Question: How might one add labels to an archmap from the archetypes package? Or alternatively, would it be possible to recreate the archmap output in ggplot?
Using code from the SportsAnalytics demo (I hope this isn't bad form)
'''
library("SportsAnalytics")
library("archetypes")
data("NBAPlayerStatistics0910")
dat <- subset(NBAPlayerStatistics0910,
select = c(Team, Name, Position,
TotalMinutesPlayed, FieldGoalsMade))
mat <- as.matrix(subset(dat, select = c(TotalMinutesPlayed, FieldGoalsMade)))
a3 <- archetypes(mat, 3)
archmap(a3)
'''
I'd like the player names ( NBAPlayerStatistics0910$Name ) over the points on the chart. Something like below but more readable.

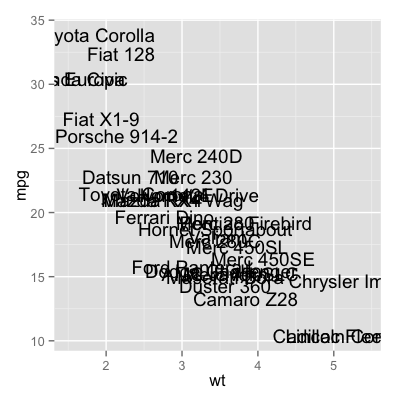
Answer: If you don't mind tweaking things a bit, you can start with the 'archmap()' function base, toss in an extra parameter and add a 'text()' call:
'''
amap2 <- function (object, a.names, projection = simplex_projection, projection_args = list(),
rotate = 0, cex = 1.5, col = 1, pch = 1, xlab = "", ylab = "",
axes = FALSE, asp = TRUE, ...)
{
stopifnot("archetypes" %in% class(object))
stopifnot(is.function(projection))
k <- object$k
if (k < 3) {
stop("Need at least 3 archetypes.
")
}
cmds <- do.call(projection, c(list(parameters(object)), projection_args))
if (rotate != 0) {
a <- pi * rotate/180
A <- matrix(c(cos(a), -sin(a), sin(a), cos(a)), ncol = 2)
cmds <- cmds %*% A
}
hmds <- chull(cmds)
active <- 1:k %in% hmds
plot(cmds, type = "n", xlab = xlab, ylab = ylab, axes = axes,
asp = asp, ...)
points(coef(object) %*% cmds, col = col, pch = pch)
######################
# PLAY WITH THIS BIT #
######################
text(coef(object) %*% cmds, a.names, pos=4)
######################
rad <- ceiling(log10(k)) + 1.5
polygon(cmds[hmds, ])
points(cmds[active, ], pch = 21, cex = rad * cex, bg = "grey")
text(cmds[active, ], labels = (1:k)[active], cex = cex)
if (any(!active)) {
points(cmds[!active, , drop = FALSE], pch = 21, cex = rad *
cex, bg = "white", fg = "grey")
text(cmds[!active, , drop = FALSE], labels = (1:k)[!active],
cex = cex, col = "grey20")
}
invisible(cmds)
}
amap2(a3, dat$Name)
'''
Obviously, my completely quick stab is not the end result you're looking for, but it should help you get on your way (if I read what you want to do correctly).